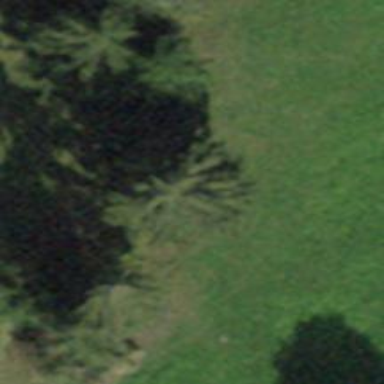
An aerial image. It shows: Row of trees in natural setting.